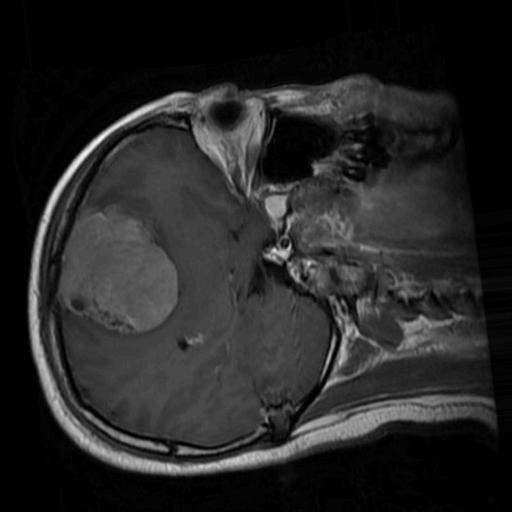
Label: brain_menin